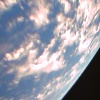
Label: cloud